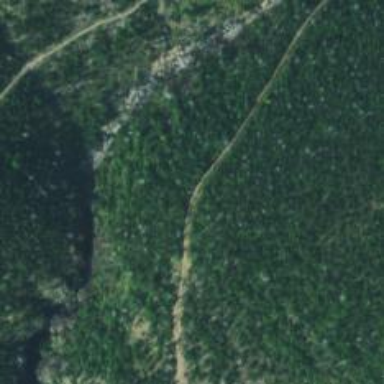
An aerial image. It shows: Hiking path.